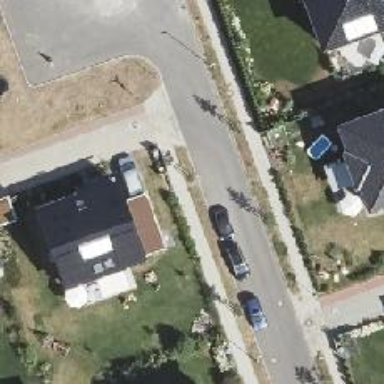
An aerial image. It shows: Deciduous broadleaved tree on the street.